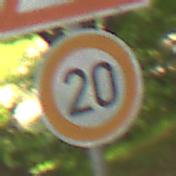
Verkehrszeichen: Geschwindigkeit20
Zusatzzeichen oben: KurveLinks
Umgebung: Outdoor, RoadRail
Tageszeit: MorningAfternoon
Wetter: Clear
Licht: Natural
Jahreszeit: NotSpecified
Kontrast: LowContrast